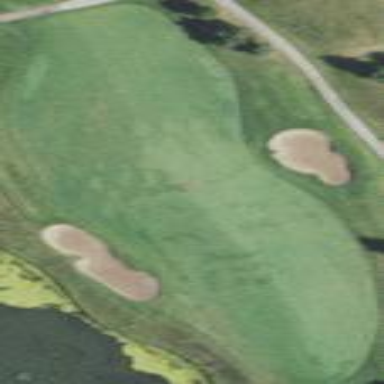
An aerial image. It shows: Golf fairway in the image.